Field crop: maize
Growth stage: 1
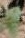
Species: datura